Question: Been delving into PHP and the Cake framework recently and trying to set up a new project using Cake 2.4.7 with MAMP on my MacBook.
I want to use the DebugKit plugin, during installation it suggests my mod-rewrite is not configured correctly as none of the DebugKit's styling seems to be loading. I feel like I've tried everything that people are suggesting to get it working but nothing seems to do the trick.
Here is a list of all the things I have found on forums so far and tried, if anyone has anything else I can try I will be very grateful!
1. git clone https://github.com/cakephp/debug_kit.git in app/Plugin directory which created debug_kit
2. added/uncommented CakePlugin::load('DebugKit'); in app/Config/bootstrap.php
3. added Configure::write('debug', 2); in app/Config/core.php
4. removed ?php echo $this->element('sql_dump'); ?> from app/View/Layouts/default.ctp
5. added .htaccess in project root directory: <IfModule mod_rewrite.c>
RewriteEngine On
RewriteRule ^$ app/webroot/ [L]
RewriteRule (.*) app/webroot/$1 [L]
</IfModule>
6. checked .htaccess in my app directory: <IfModule mod_rewrite.c>
RewriteEngine On
RewriteRule ^$ webroot/ [L]
RewriteRule (.*) webroot/$1 [L]
</IfModule>
7. checked .htaccess in my app/webroot directory: <IfModule mod_rewrite.c>
RewriteEngine On
RewriteCond %{REQUEST_FILENAME} !-d
RewriteCond %{REQUEST_FILENAME} !-f
RewriteRule ^ index.php [L]
</IfModule>
8. checked output of echo phpinfo(); for mod_rewrite which was present
9. in /Applications/MAMP/conf/apache/httpd.conf replaced all AllowOverride None changed to AllowOverride All for <Directory> directives
10. commented out echo $this->Html->css(array('cake.generic.css')); in case it was getting in the way
And still the debug kit toolbar looks like this:

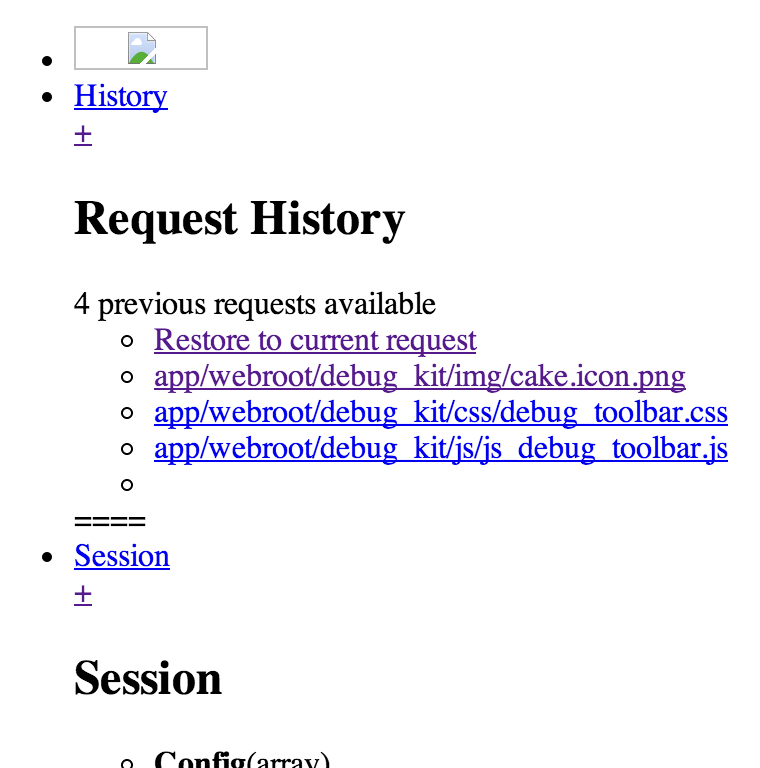
Answer: Found it! Somewhere along the line I thought it was a good idea to uncomment this line in 'Config/core.php':
'''
Configure::write('App.baseUrl', env('SCRIPT_NAME'));
'''
But this is for when url rewriting is NOT enabled, so putting the comment back in did the trick!